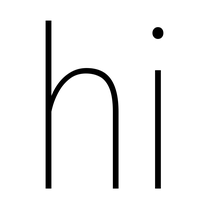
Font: Roboto_Condensed_Thin